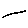
Label: line